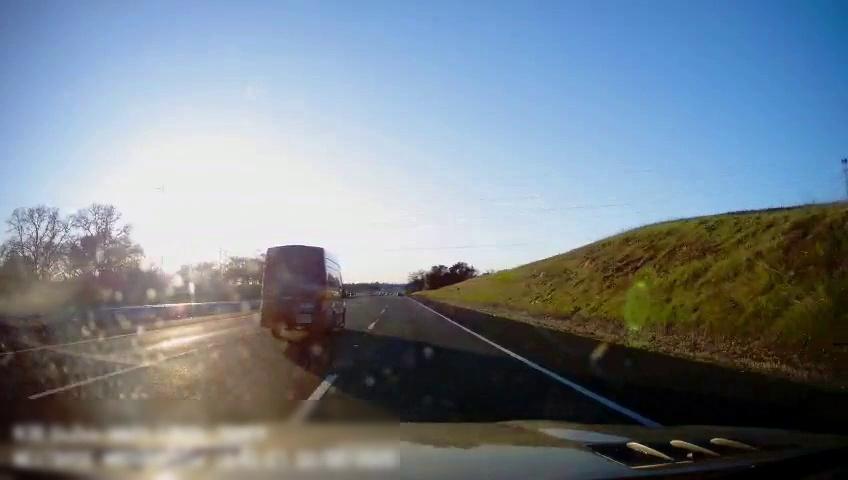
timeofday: Day
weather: Cloudy
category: Drivable Space
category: Vehicles | Van
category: Lanes | Alternate Lane
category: Lanes | Current Lane
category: Lanes | Current Lane
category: Lanes | Alternate Lane